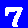
Digit: 7